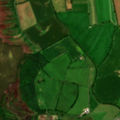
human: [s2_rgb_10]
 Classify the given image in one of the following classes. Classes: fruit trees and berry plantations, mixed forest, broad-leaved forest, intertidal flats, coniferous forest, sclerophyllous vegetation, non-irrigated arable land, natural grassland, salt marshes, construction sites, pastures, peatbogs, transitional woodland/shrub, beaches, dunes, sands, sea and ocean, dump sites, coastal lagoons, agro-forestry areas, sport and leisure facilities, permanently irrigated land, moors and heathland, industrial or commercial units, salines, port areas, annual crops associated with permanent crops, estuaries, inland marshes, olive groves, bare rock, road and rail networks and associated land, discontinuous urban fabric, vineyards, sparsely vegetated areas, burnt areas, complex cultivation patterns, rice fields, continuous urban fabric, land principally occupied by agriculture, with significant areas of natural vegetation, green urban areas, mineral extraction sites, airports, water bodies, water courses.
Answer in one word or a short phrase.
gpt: non-irrigated arable land, pastures, peatbogs